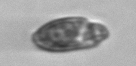
Label: Katodinium_or_Torodinium